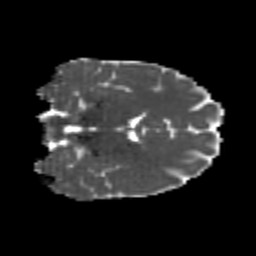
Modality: MD
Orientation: coronal
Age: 24
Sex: female
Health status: healthy
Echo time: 0.074 s